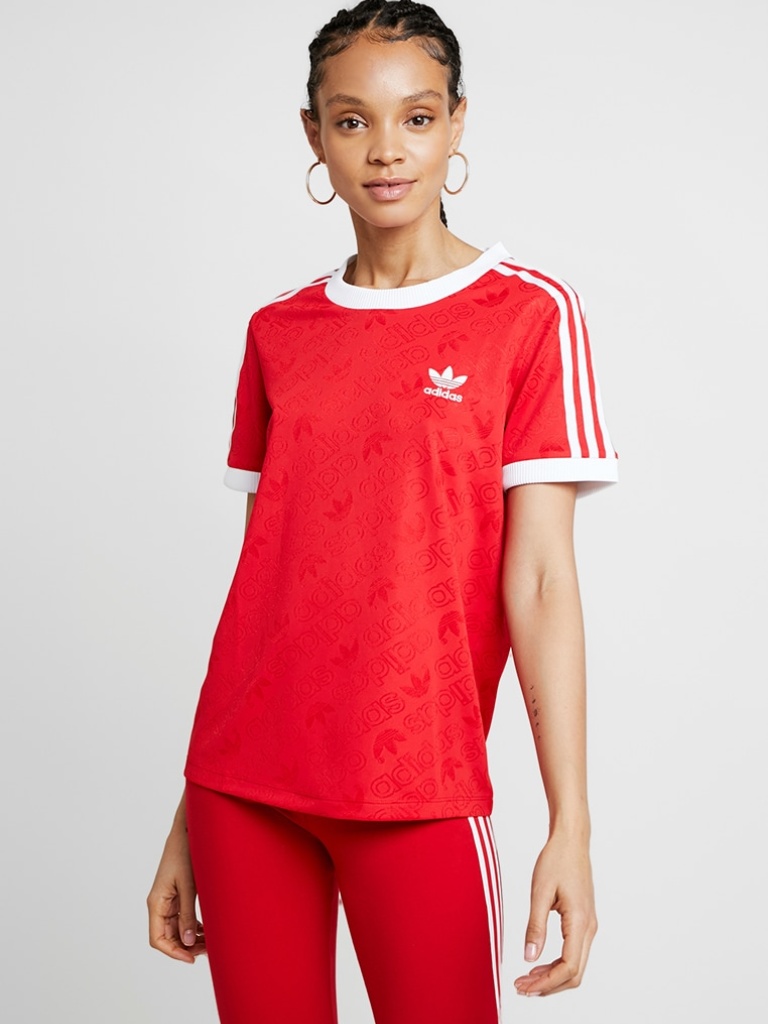
cotton relaxed short sleeve waist length Untucked crew t-shirt